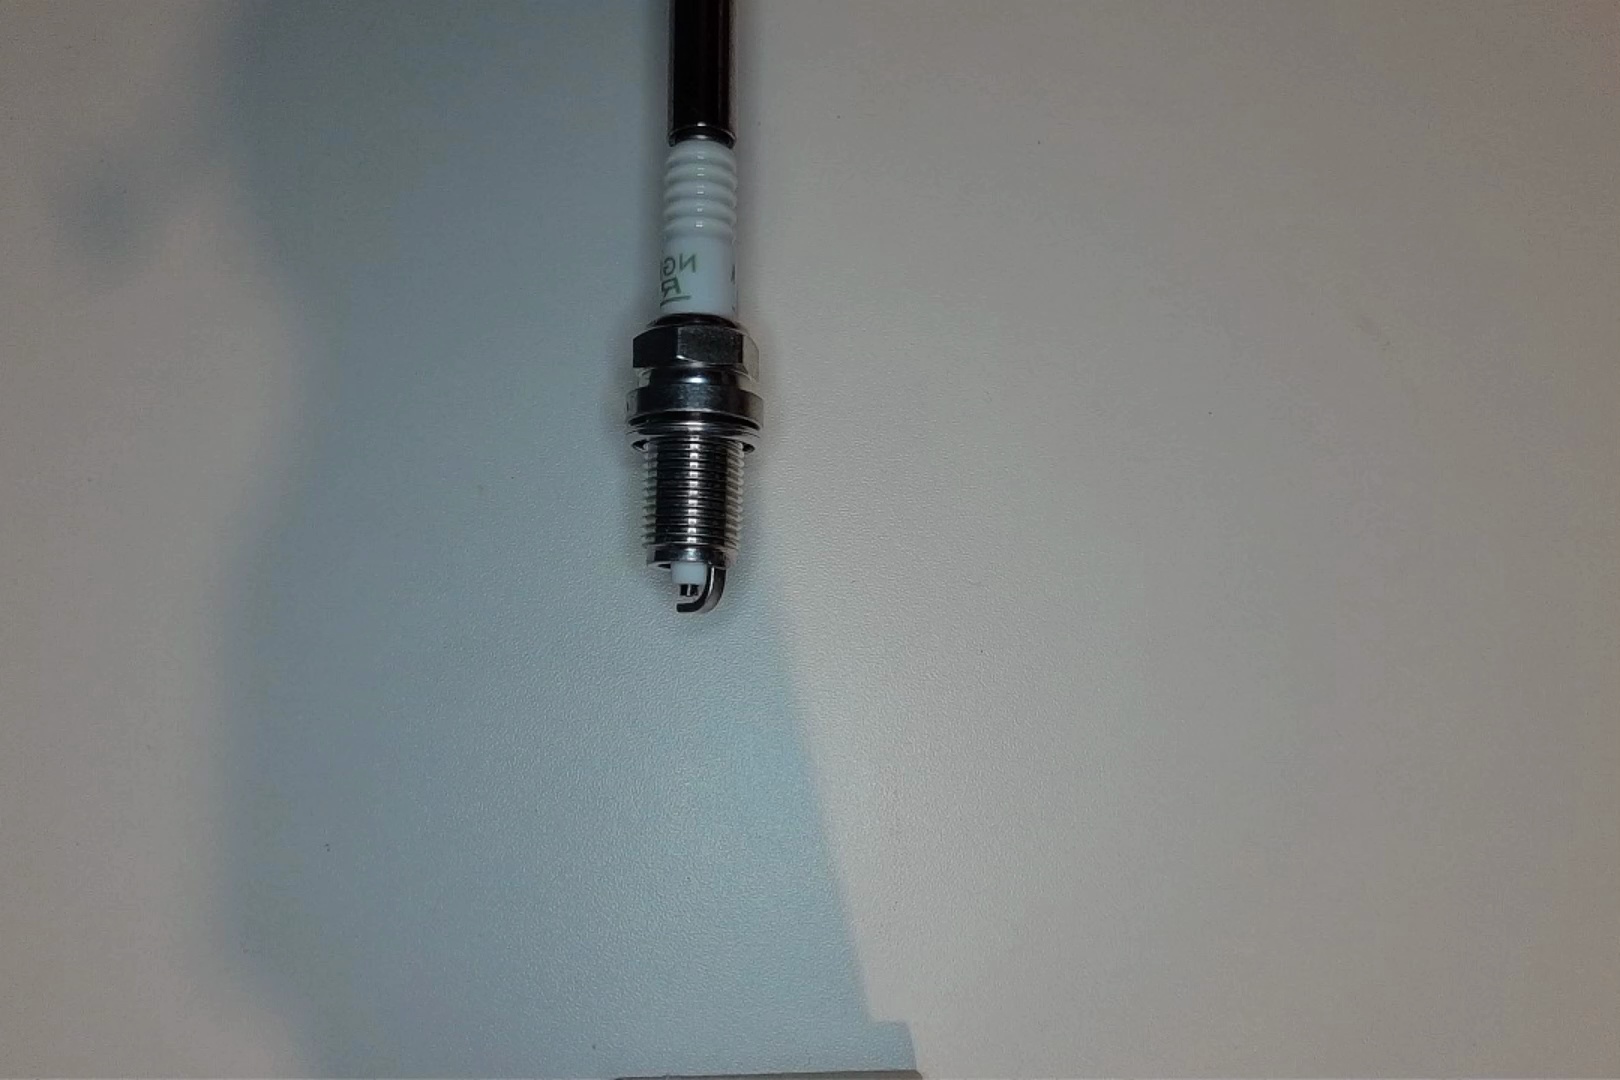
Label: normal